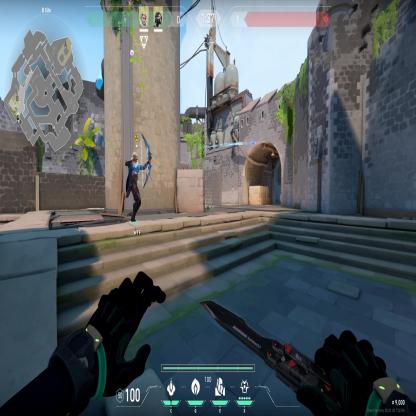
Label: teammate